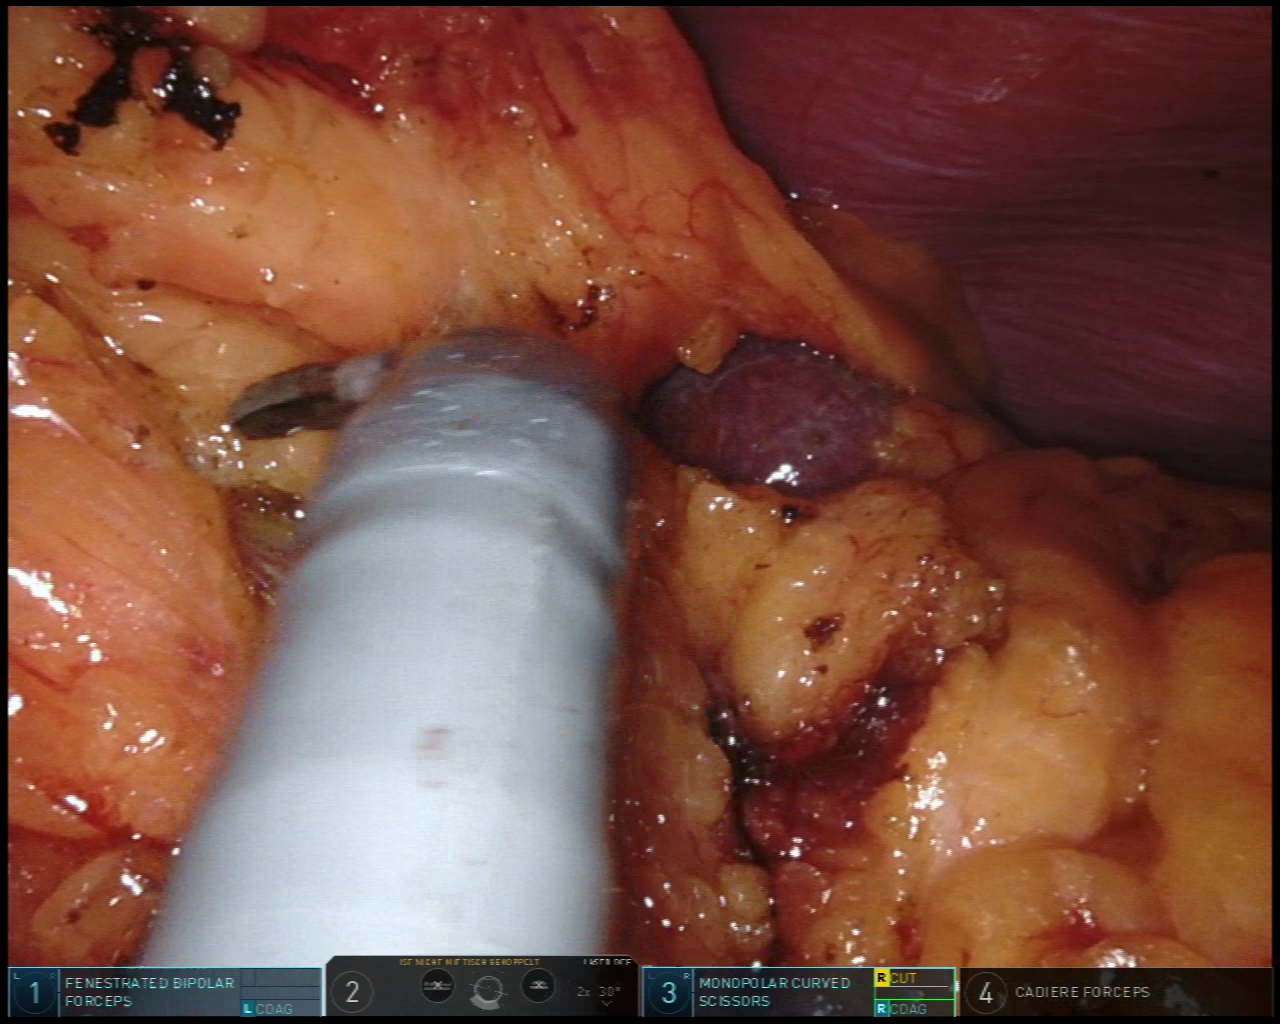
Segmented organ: spleen
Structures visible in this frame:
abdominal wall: yes
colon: no
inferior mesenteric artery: no
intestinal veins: no
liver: no
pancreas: no
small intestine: no
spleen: yes
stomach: no
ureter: no
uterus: no
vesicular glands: no